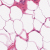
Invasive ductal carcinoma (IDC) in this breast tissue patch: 0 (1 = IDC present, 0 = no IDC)